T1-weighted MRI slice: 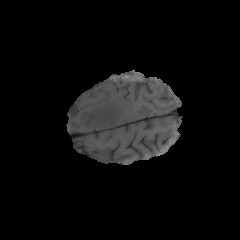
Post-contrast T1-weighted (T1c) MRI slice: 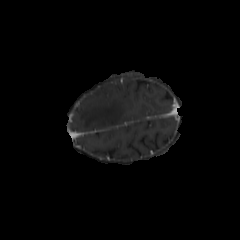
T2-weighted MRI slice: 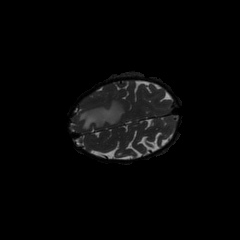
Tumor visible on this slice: yes